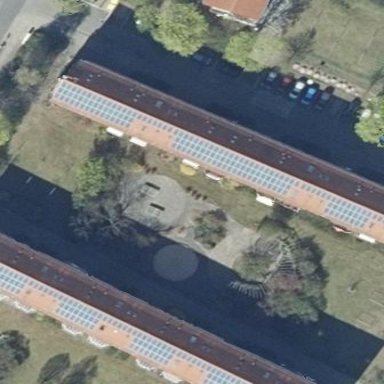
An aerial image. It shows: Solar photovoltaic panel generating electricity. It is small installation located on building.